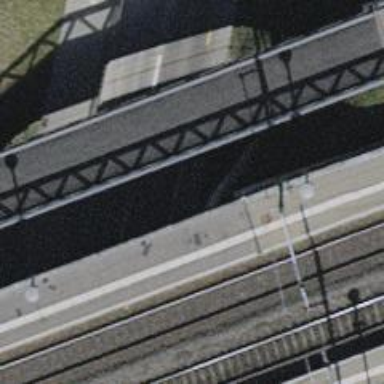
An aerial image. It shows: Man-made bridge.